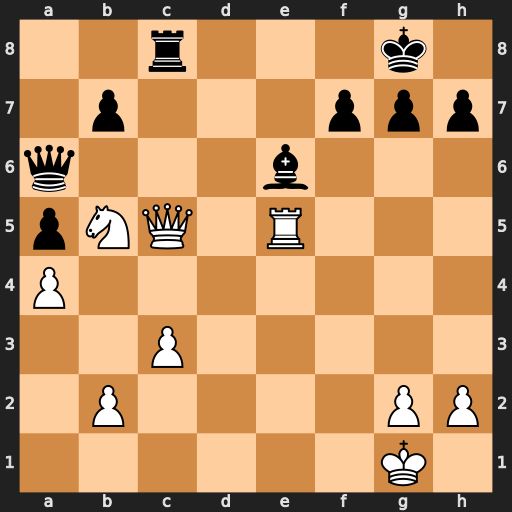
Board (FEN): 2r3k1/1p3ppp/q3b3/pNQ1R3/P7/2P5/1P4PP/6K1
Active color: w
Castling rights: -
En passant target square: -
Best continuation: Qxc8+ Bxc8 Re8#